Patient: sex F, age 68
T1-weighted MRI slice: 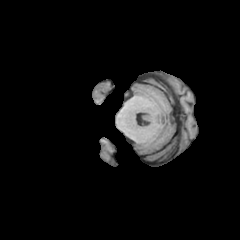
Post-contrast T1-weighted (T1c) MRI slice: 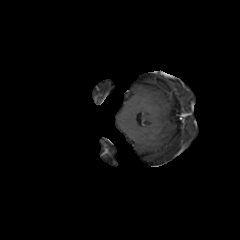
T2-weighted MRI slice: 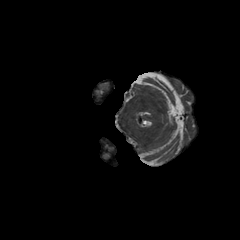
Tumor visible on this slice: no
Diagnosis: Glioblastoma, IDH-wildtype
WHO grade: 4